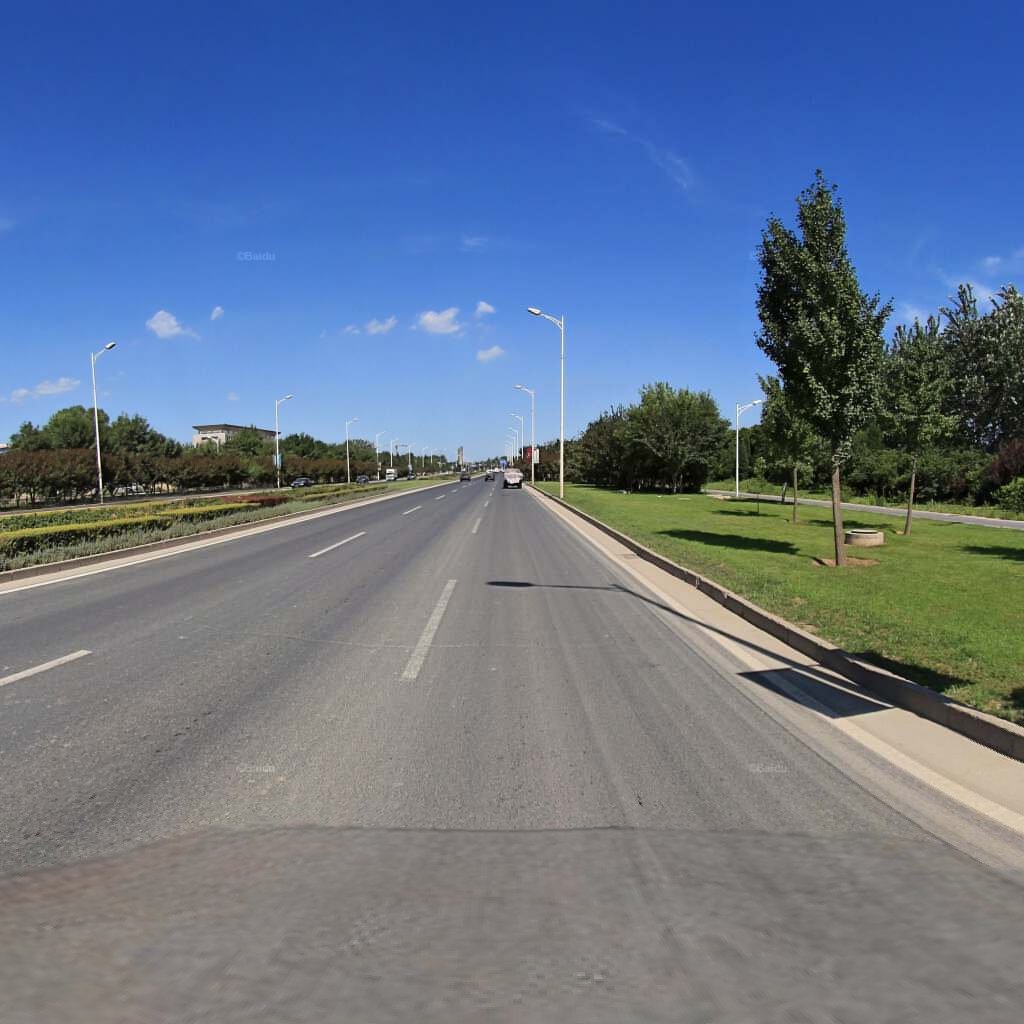
Region: Haidian
Road damage annotations: transverse crack